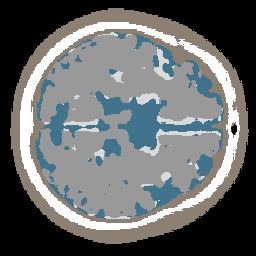
Label: no_lesion